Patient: sex M, age 59
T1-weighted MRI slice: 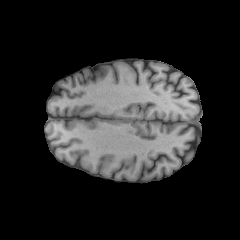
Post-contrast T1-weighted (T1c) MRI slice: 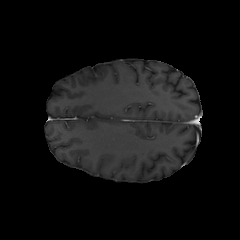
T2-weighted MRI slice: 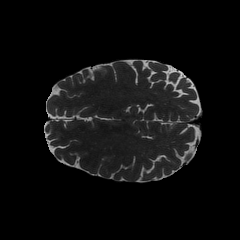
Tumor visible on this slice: no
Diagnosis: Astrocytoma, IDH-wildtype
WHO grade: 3